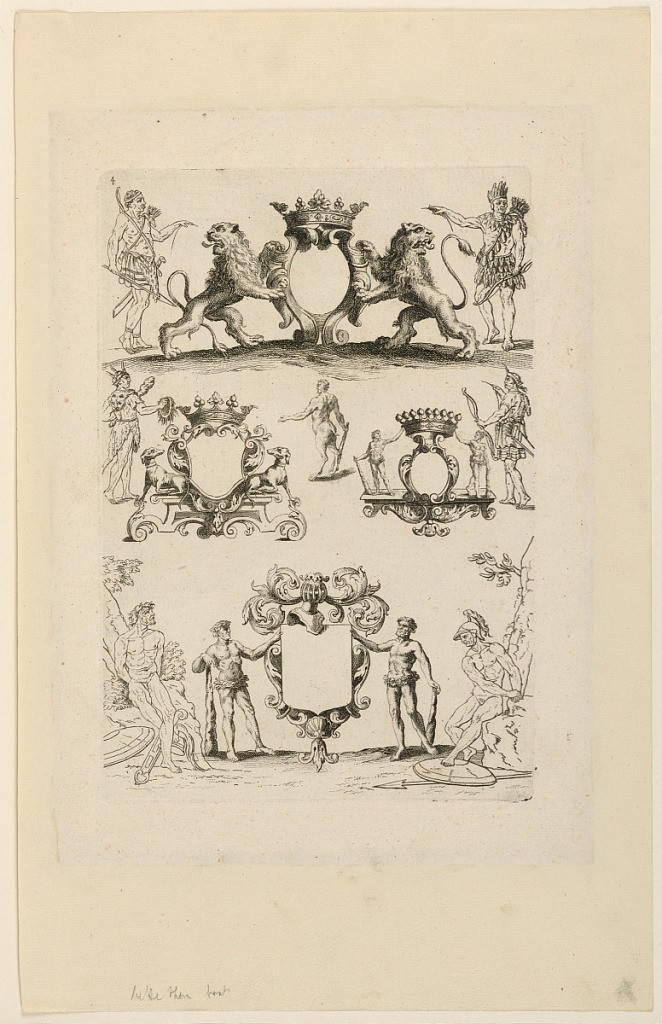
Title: Design for Coat of Arms, from "Livre de Cartouches"
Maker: Nicolas Guérard, French, ca.1648–1719
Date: ca. 1680
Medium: Etching on paper
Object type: Print
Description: Plate 4. Four escutcheons. Four native men, a satyr. Two captives.